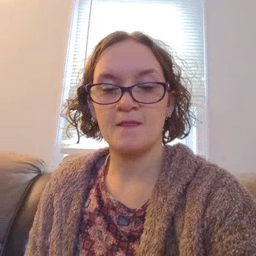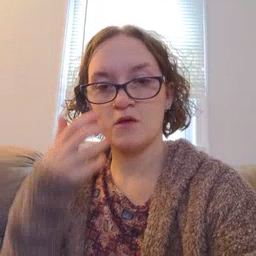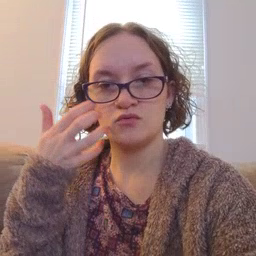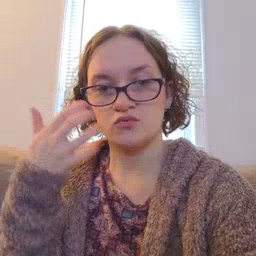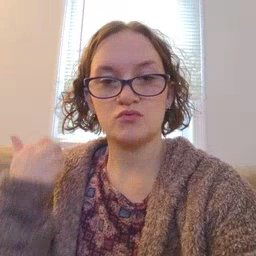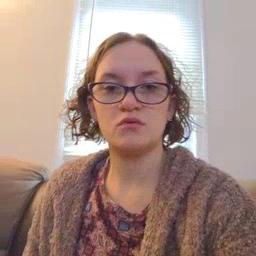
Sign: tiger